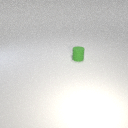
small green rubber cylinder